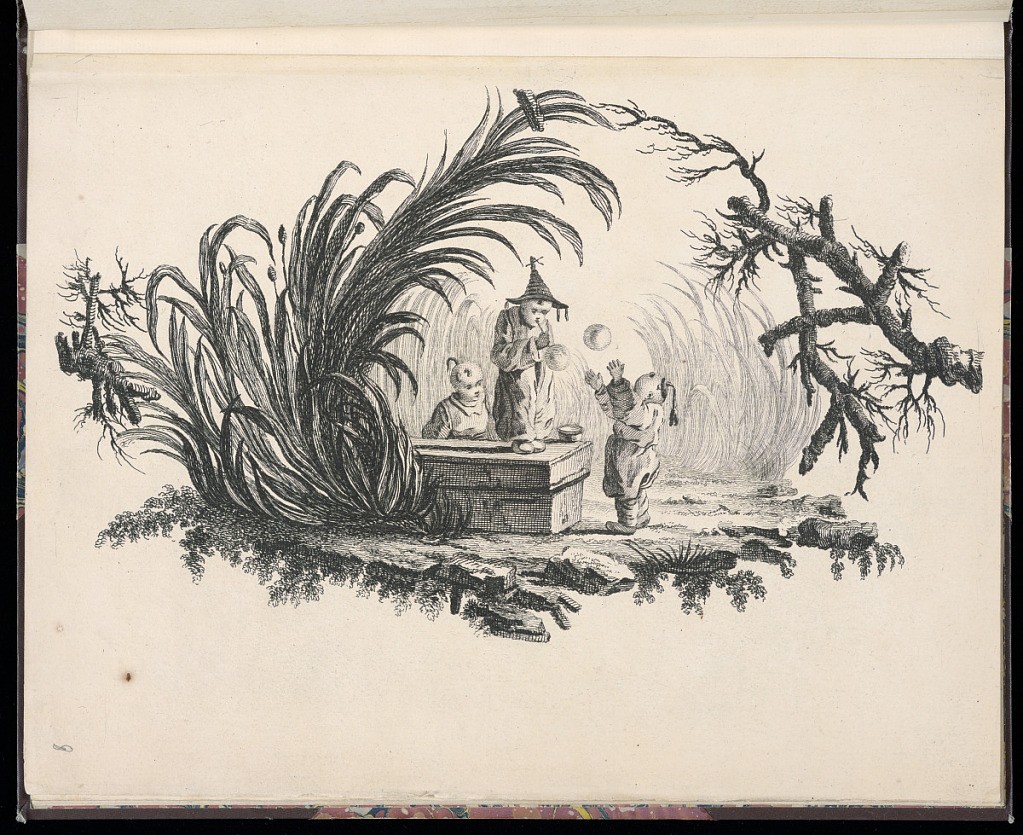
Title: Children Blowing Bubbles
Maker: Jean-Baptiste Pillement, French, 1728–1808
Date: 1759
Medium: Etching on laid paper
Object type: Print
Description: Print from a series of fourteen chinoiserie vignettes, depicting children playing a variety of games in different landscapes. Three children playing together, one child stands on a platform, blowing bubbles, while another child, standing below him tries to catch the bubble. The children are depicted within a landscape of reeds, branches and foliage.